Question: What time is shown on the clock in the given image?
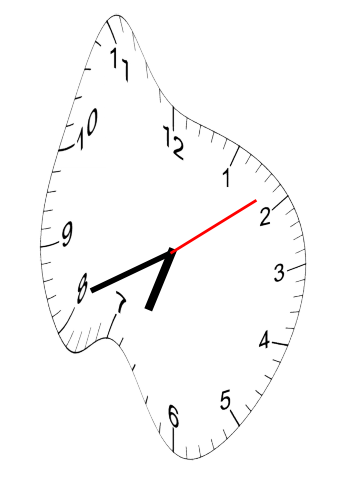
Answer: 06:41:09